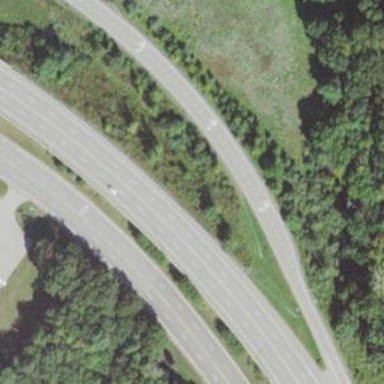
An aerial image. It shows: Trunk link highway with expressway features.